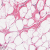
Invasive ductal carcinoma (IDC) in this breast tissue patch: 0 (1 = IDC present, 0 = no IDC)